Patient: sex M, age 65
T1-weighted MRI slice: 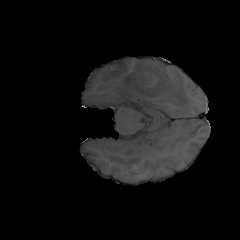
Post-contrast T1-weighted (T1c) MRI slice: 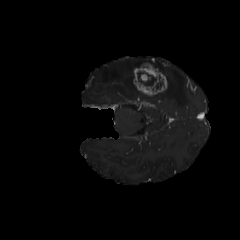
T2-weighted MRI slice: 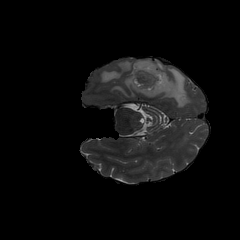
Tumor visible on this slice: yes
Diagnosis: Glioblastoma, IDH-wildtype
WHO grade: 4